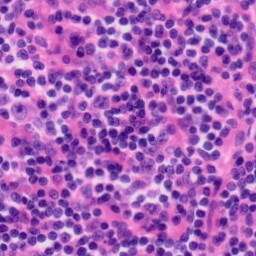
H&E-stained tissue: Tonsil